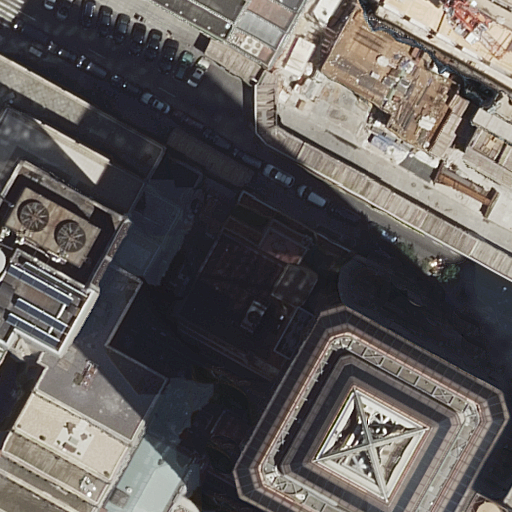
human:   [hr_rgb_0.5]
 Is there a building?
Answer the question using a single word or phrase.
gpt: yes

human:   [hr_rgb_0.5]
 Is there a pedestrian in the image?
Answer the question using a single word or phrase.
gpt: yes

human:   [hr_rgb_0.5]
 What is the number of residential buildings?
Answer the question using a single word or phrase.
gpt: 8

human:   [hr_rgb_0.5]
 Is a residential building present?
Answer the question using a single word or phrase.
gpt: yes

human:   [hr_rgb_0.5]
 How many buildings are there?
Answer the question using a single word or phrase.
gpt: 9

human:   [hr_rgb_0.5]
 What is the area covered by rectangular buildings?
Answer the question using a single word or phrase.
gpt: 375m2

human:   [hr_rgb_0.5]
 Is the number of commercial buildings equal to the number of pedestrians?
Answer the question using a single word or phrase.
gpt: no

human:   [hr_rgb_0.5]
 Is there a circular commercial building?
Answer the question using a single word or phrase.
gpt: no

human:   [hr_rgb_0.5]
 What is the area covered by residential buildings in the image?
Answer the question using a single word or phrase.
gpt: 4904m2

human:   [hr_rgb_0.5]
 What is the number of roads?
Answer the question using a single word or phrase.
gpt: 1

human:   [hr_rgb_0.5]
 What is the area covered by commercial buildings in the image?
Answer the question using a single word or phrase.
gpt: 187m2

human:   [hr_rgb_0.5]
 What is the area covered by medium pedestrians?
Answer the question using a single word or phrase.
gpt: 0m2

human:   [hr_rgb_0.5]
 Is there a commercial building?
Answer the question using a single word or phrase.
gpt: yes

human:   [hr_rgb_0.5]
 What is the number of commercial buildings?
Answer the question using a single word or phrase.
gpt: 1

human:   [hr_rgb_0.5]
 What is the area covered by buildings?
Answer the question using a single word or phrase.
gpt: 5091m2

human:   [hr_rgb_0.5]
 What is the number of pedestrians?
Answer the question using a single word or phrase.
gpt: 2

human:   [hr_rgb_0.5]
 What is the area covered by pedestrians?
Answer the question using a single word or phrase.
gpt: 1178m2

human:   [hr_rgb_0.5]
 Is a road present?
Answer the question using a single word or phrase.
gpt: yes

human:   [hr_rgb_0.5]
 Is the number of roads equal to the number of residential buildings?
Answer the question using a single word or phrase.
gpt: no

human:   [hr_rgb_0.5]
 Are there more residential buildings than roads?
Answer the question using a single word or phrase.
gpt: yes

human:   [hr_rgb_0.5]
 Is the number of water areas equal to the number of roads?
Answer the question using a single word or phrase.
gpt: no

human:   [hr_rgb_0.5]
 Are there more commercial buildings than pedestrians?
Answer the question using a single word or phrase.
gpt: no

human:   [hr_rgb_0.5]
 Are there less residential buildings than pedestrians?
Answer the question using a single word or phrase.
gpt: no

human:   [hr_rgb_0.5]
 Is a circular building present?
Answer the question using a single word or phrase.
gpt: no

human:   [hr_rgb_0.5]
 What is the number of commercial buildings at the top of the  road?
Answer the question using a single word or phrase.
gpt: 0

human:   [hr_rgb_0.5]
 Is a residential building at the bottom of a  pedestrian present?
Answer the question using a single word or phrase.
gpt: yes

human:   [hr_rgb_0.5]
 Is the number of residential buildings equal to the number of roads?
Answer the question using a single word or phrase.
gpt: no

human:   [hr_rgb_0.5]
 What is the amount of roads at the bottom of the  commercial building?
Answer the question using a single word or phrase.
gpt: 0

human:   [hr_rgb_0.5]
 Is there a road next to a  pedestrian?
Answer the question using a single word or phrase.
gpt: yes

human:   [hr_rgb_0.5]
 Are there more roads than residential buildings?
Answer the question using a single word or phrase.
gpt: no

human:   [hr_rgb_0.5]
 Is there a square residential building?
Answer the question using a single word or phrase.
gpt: no

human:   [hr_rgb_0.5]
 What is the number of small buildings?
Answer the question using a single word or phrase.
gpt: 1

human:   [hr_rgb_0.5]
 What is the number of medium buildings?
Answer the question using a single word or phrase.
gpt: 5

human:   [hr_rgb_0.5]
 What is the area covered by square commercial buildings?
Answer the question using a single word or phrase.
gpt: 0m2

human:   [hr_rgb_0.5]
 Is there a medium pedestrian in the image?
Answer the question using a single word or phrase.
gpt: no

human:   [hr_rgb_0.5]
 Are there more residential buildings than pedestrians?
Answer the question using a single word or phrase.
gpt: yes

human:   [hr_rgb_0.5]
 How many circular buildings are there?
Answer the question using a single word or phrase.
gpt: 0

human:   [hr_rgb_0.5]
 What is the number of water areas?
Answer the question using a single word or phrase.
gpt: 0

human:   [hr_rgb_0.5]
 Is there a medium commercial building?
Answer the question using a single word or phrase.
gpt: yes

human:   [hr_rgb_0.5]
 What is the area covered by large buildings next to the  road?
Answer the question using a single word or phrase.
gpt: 3905m2

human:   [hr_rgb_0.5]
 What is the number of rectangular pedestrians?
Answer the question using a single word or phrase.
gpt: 1

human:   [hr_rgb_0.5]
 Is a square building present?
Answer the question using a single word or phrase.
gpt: no

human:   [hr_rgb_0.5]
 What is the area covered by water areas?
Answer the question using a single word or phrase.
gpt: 0m2

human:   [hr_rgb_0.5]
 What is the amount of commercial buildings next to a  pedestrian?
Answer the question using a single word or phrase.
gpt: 1

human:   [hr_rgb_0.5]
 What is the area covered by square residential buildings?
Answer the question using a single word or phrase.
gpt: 0m2

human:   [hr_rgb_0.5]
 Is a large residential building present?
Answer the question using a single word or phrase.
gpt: yes

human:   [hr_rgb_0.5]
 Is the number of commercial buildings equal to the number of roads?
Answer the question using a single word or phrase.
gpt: yes

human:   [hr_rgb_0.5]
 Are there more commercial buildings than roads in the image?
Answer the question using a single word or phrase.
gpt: no

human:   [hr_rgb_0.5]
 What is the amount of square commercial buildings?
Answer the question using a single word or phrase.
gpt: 0

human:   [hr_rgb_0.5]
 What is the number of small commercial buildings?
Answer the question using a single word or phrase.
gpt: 0

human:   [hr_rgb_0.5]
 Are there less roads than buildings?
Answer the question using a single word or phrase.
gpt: yes

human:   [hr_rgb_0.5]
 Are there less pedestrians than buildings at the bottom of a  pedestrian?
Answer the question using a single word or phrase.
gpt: yes

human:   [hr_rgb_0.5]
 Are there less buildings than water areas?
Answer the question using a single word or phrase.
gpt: no

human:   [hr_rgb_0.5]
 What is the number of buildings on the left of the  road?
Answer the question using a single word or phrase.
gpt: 4

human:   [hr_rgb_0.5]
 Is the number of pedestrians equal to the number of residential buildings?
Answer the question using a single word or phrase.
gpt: no

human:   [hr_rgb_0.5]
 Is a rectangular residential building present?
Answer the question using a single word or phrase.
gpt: yes

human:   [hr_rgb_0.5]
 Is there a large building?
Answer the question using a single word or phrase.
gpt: yes

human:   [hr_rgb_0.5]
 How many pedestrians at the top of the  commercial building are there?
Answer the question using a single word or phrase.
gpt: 1

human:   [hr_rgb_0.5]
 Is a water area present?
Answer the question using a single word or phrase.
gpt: no

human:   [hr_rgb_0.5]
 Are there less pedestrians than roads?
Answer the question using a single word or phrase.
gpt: no

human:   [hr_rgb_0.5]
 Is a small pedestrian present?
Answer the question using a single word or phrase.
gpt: yes

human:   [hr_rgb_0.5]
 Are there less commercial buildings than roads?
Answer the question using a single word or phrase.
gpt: no

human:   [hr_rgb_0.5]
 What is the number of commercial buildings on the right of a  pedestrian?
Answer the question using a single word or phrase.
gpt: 1

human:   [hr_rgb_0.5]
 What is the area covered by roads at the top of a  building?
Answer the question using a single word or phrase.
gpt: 0m2